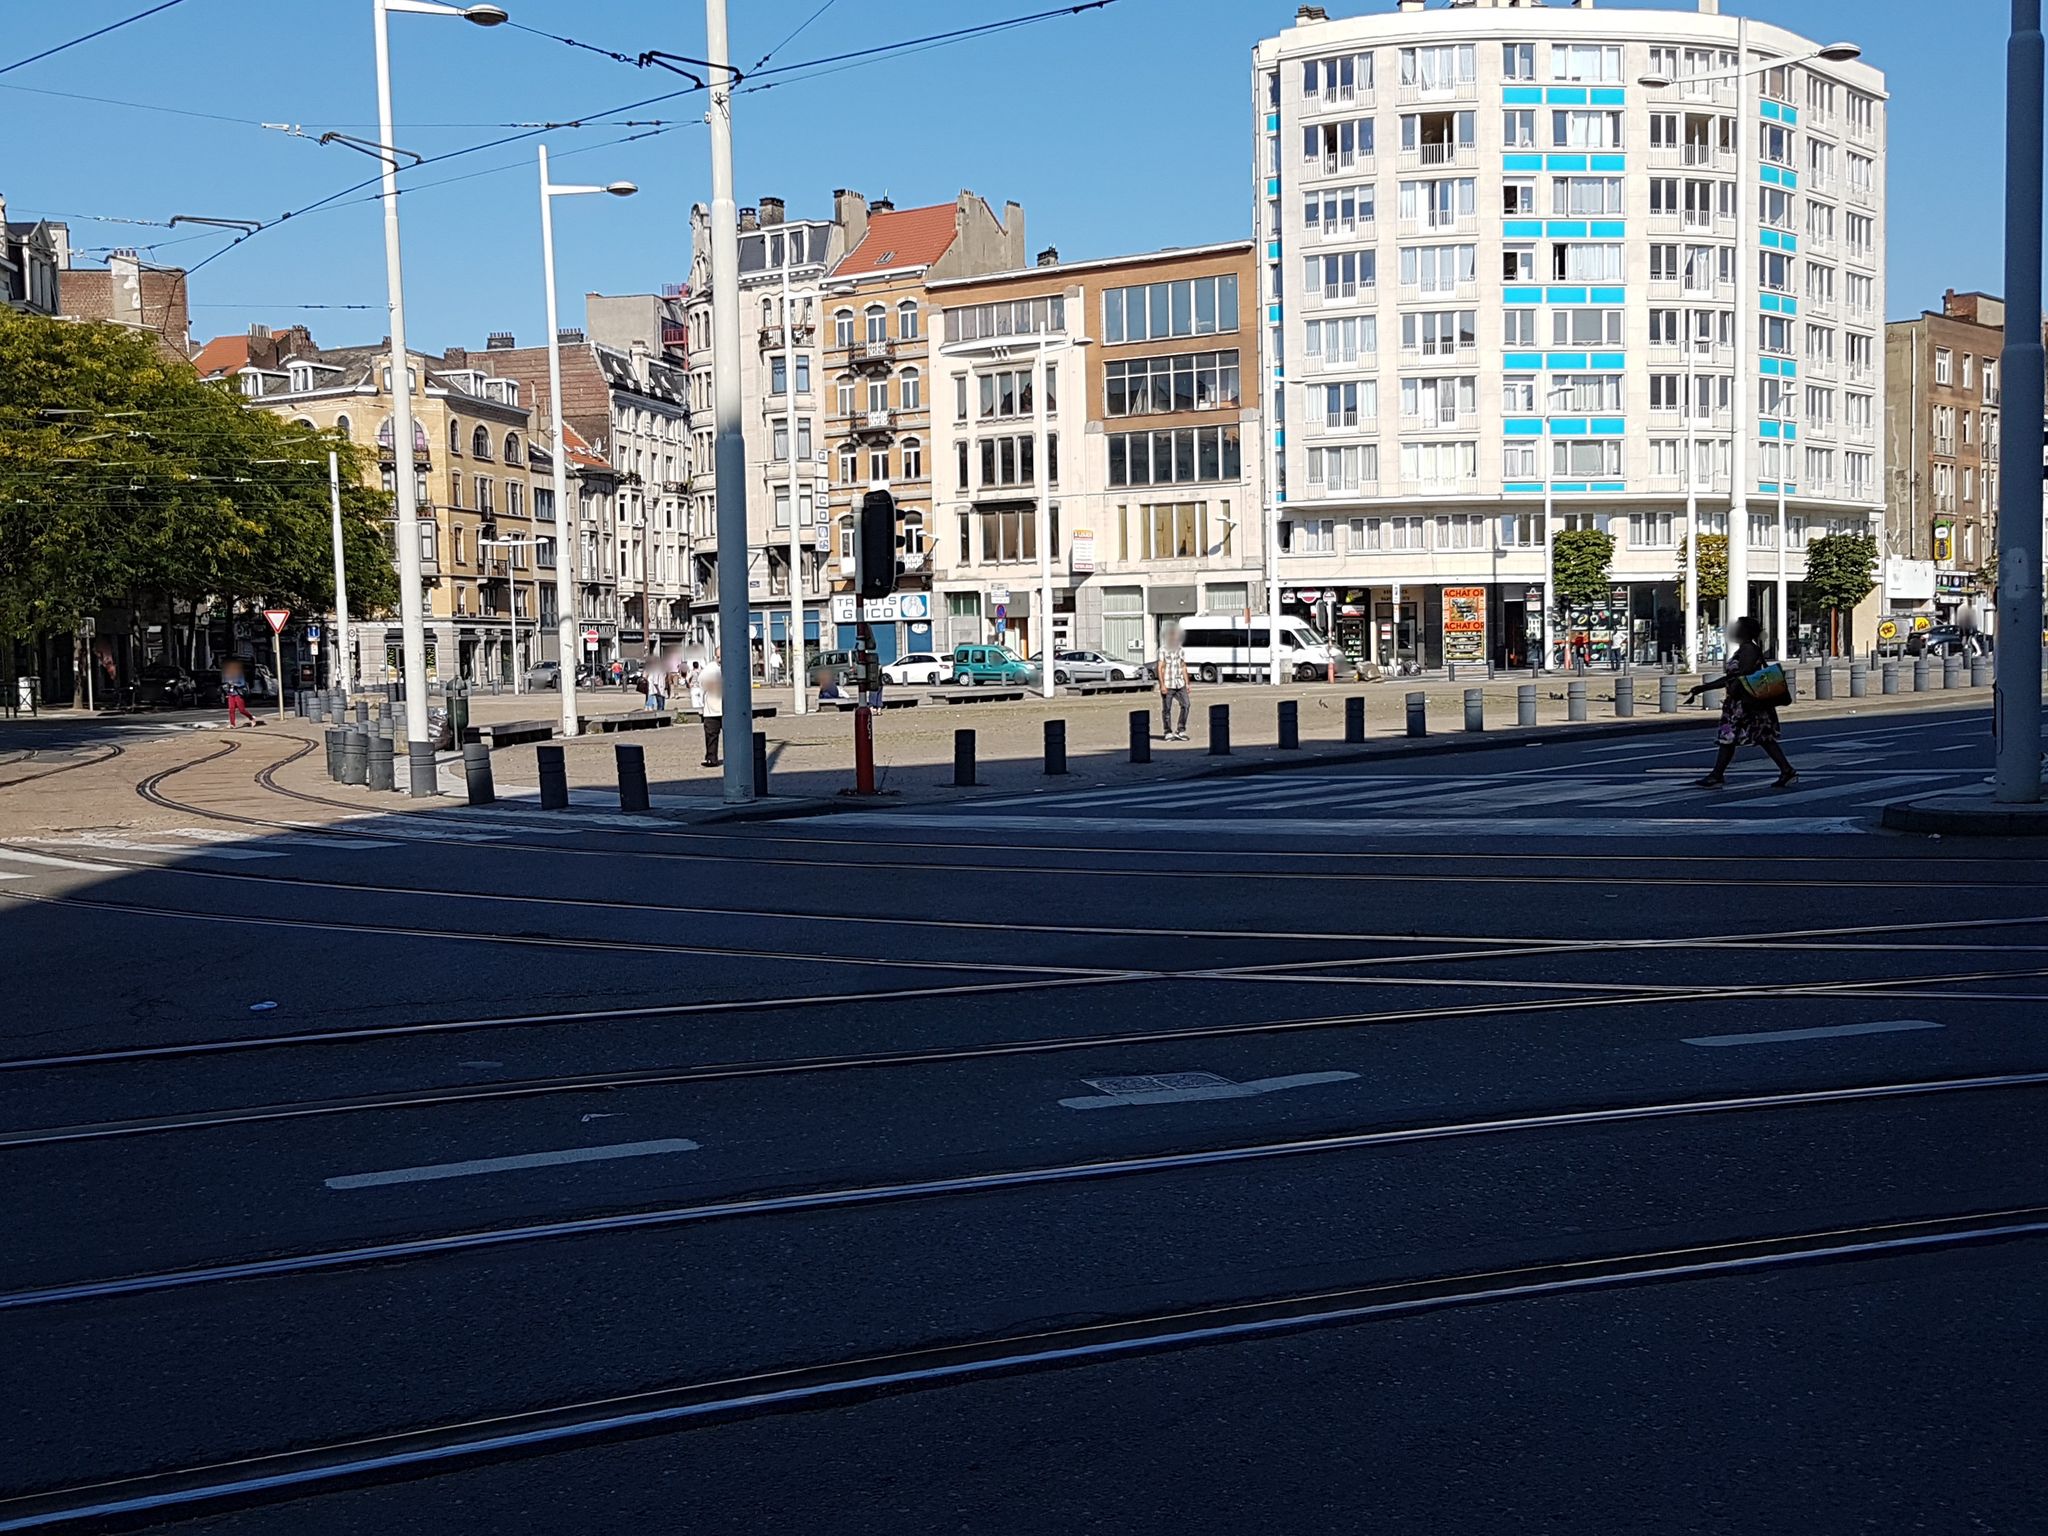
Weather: clear
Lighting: day
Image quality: good
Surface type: driving surface
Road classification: footway, pedestrian
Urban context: urban centre
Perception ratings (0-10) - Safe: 1.53, Lively: 6.92, Beautiful: 4.44, Boring: 4.27, Depressing: 5.87, Wealthy: 5.25